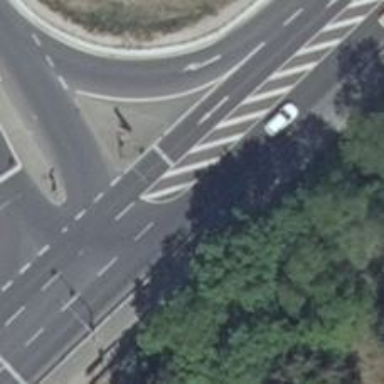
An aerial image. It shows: Road with traffic signals.